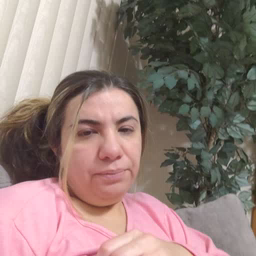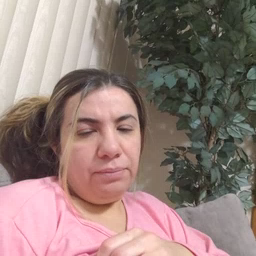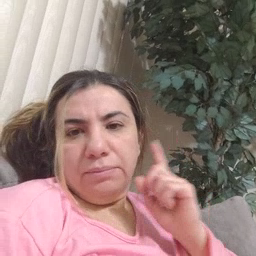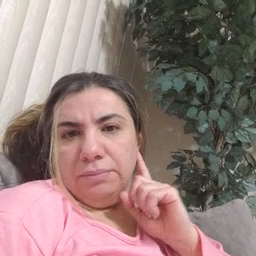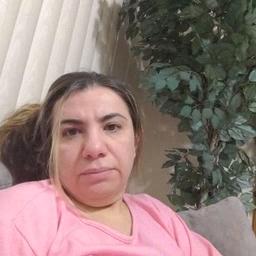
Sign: ear